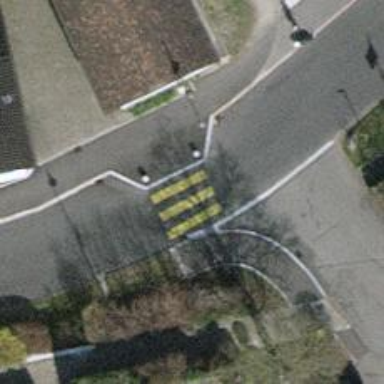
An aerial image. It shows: Uncontrolled road crossing with markings. There is traffic choker nearby.